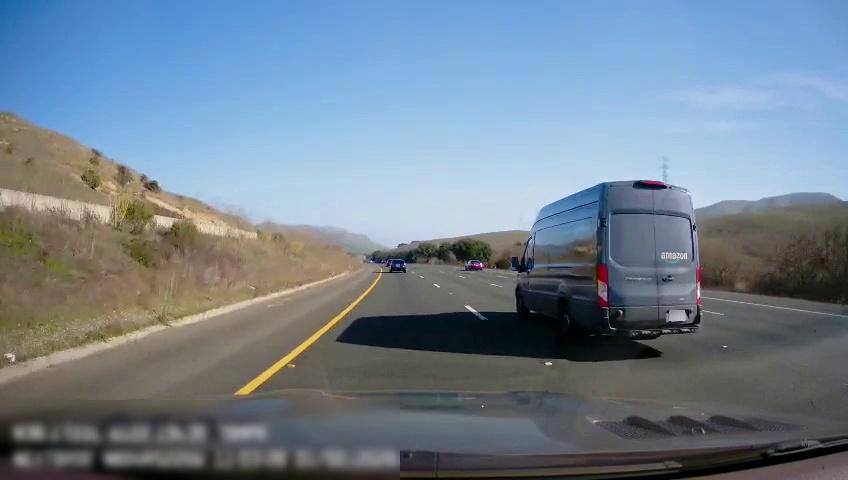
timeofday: Day
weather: Sunny
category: Drivable Space
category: Vehicles | Car
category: Vehicles | Van
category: Vehicles | Car
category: Lanes | Alternate Lane
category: Lanes | Alternate Lane
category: Lanes | Alternate Lane
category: Lanes | Current Lane
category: Lanes | Alternate Lane